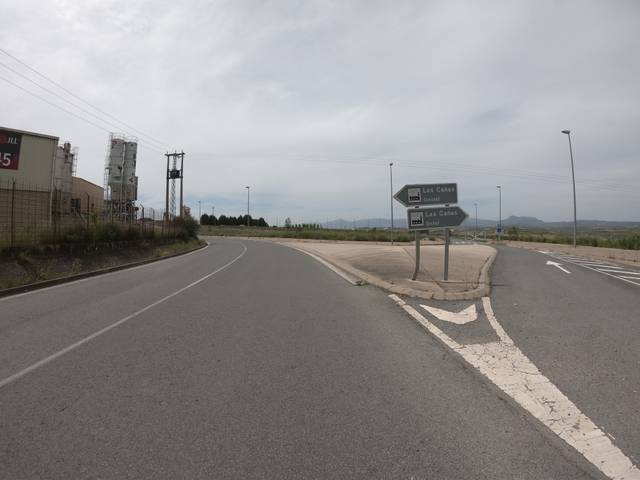
Region: Spain
Coordinates: 42.484, -2.421